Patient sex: M
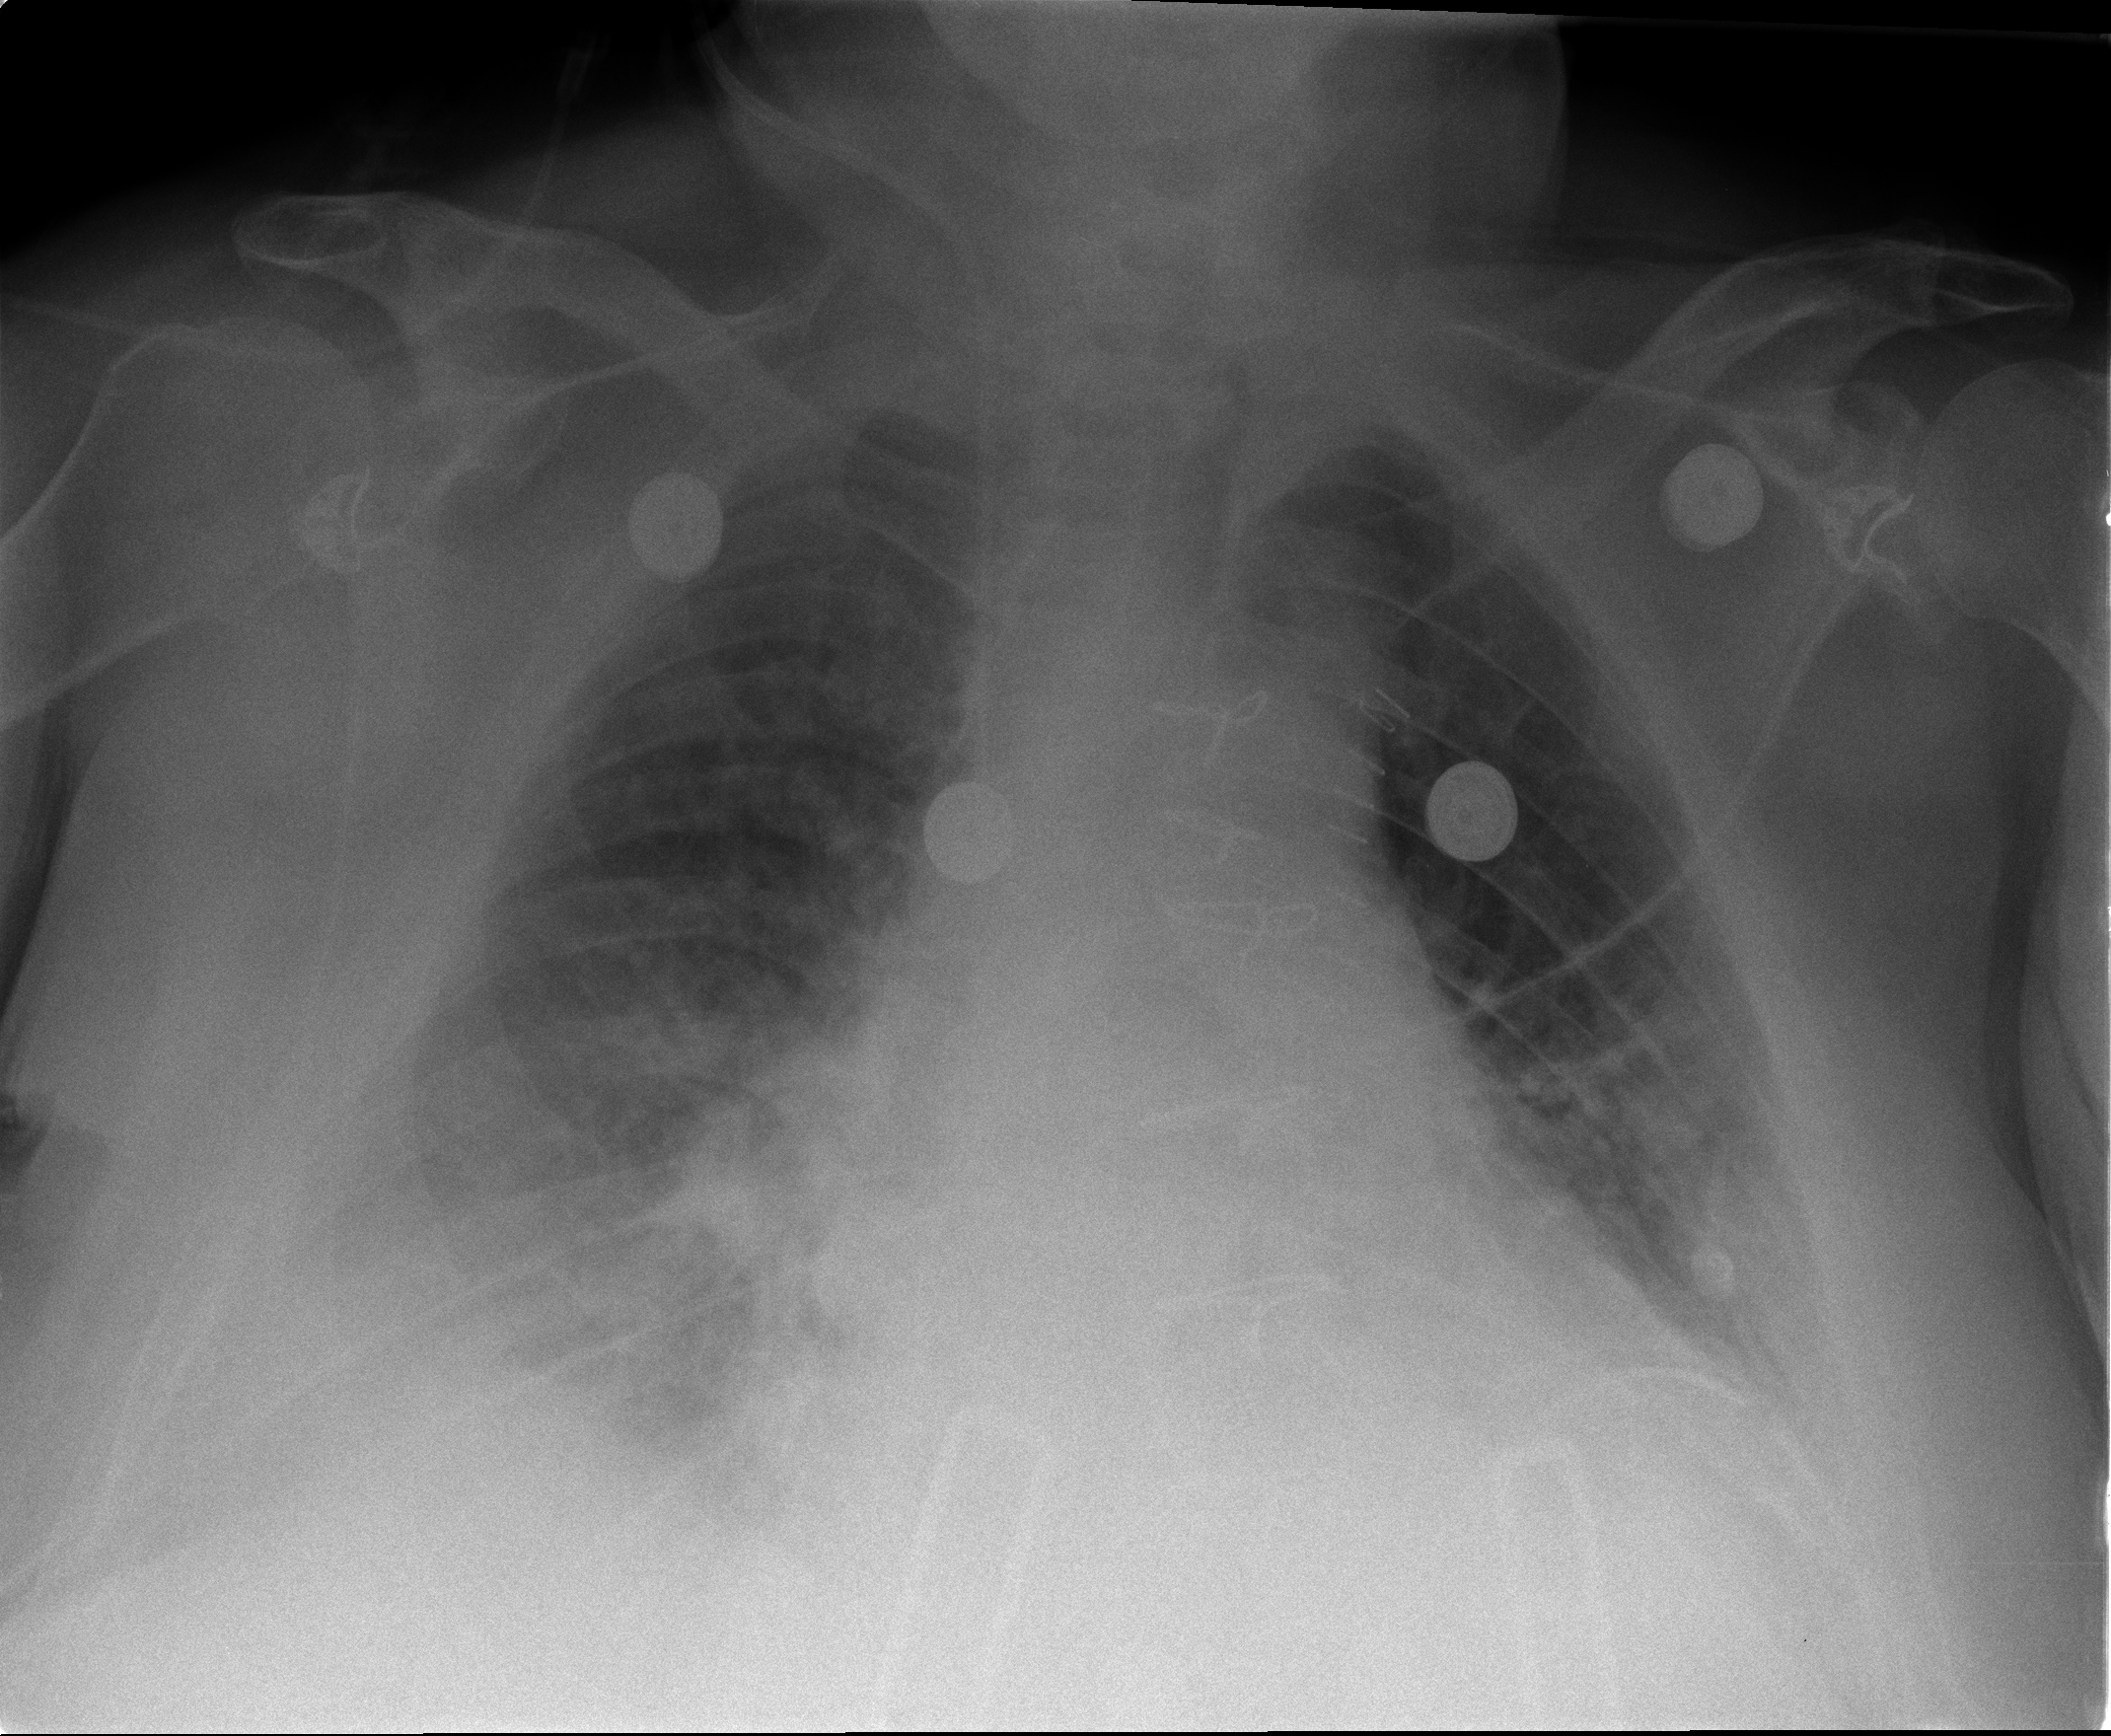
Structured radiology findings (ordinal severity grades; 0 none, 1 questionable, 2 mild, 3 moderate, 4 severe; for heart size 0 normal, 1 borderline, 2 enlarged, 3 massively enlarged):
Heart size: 2
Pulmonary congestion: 2
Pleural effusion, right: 2
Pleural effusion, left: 0
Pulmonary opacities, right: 2
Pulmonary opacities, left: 2
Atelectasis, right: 2
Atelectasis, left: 2